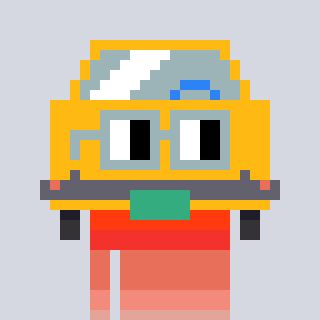
a pixel art character with square dark gray glasses, a taxi-shaped head and a peachy-colored body on a cool background